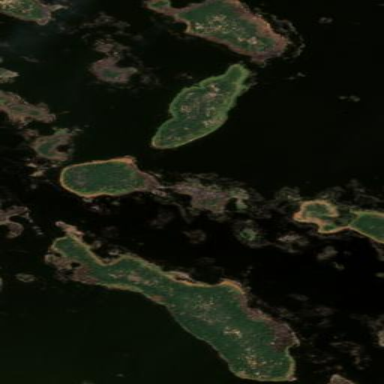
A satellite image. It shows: Island with natural scrub vegetation.